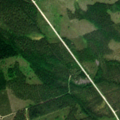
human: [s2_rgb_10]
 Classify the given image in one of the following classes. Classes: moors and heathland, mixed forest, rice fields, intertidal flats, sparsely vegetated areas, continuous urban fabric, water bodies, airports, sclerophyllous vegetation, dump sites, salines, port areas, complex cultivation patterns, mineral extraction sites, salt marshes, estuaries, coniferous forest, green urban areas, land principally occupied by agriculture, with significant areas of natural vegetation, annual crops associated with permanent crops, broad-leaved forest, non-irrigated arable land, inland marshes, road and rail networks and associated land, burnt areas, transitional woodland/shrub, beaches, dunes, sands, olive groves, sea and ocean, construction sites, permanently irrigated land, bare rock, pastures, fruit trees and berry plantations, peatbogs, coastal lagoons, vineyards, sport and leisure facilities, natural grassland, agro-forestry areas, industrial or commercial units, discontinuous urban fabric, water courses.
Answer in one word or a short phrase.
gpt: coniferous forest, mixed forest, transitional woodland/shrub